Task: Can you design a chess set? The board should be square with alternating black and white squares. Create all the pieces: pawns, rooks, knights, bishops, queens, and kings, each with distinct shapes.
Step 4250:
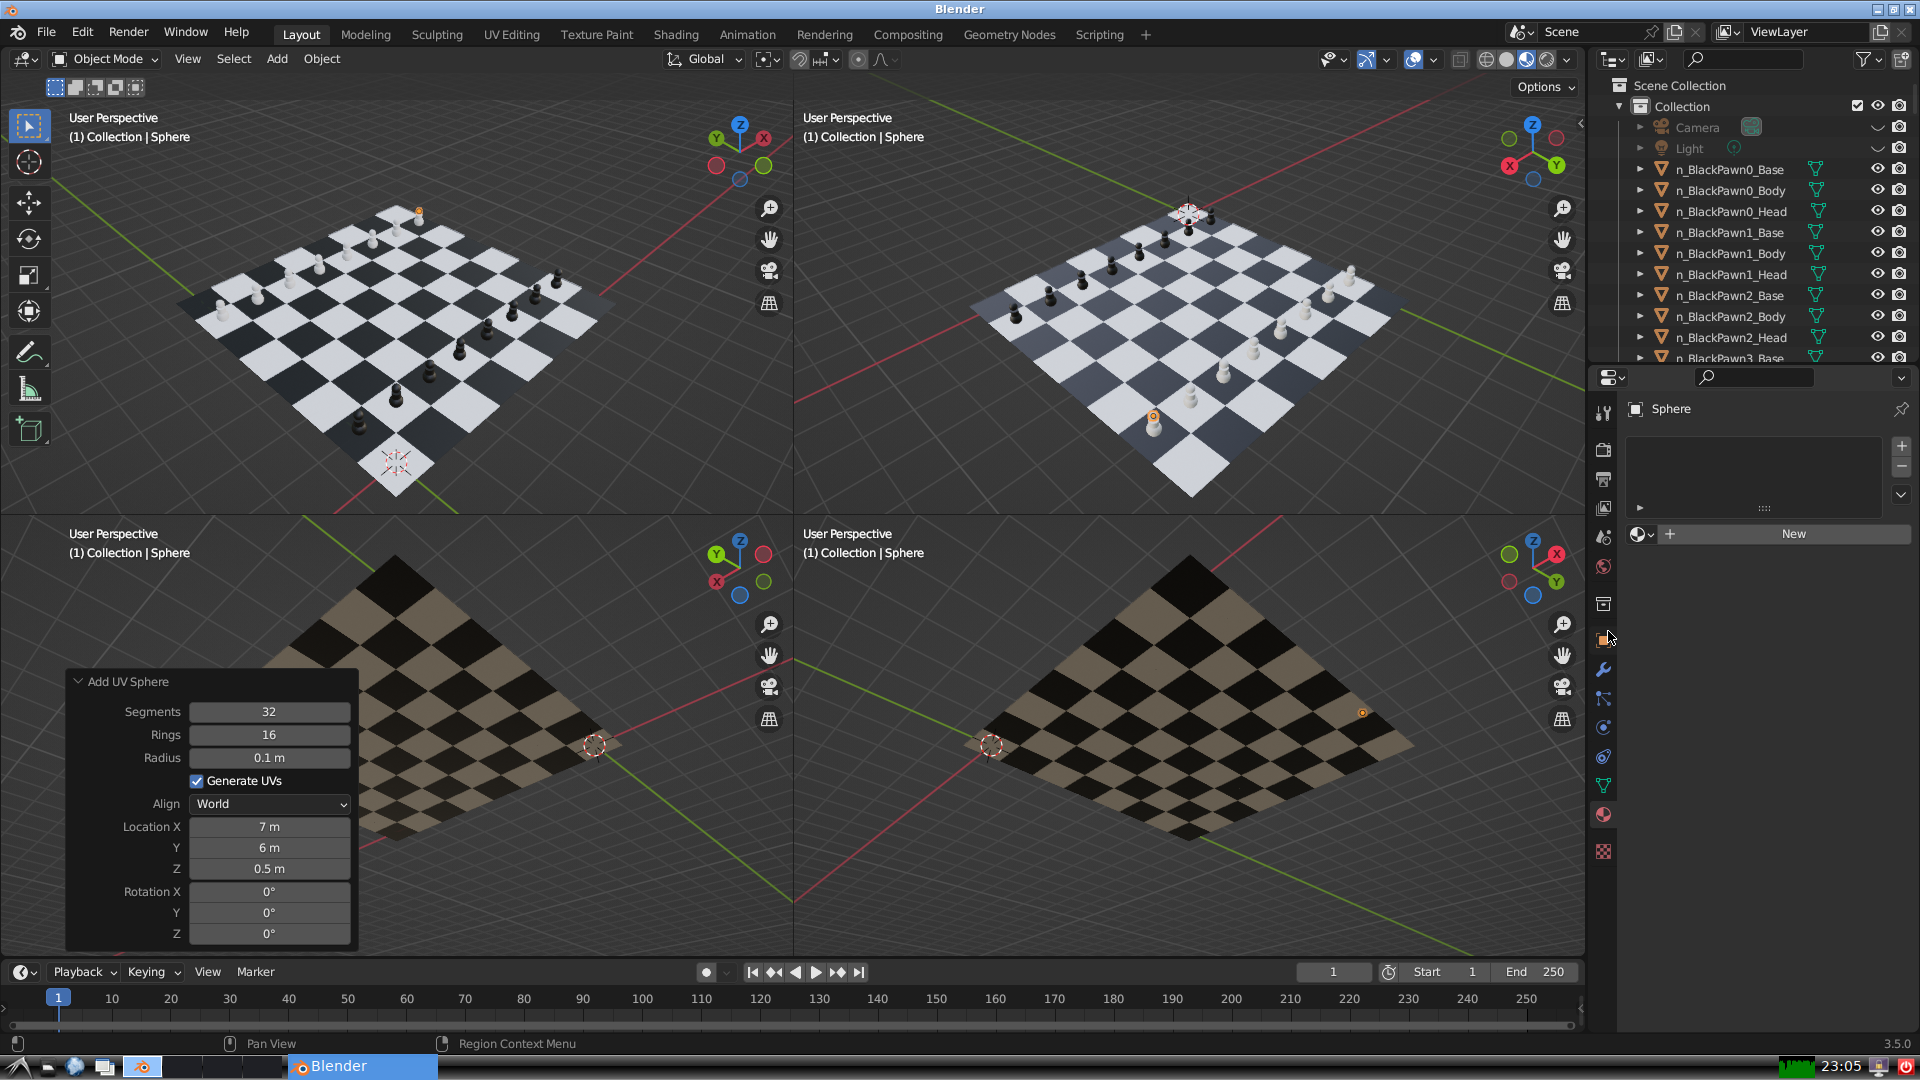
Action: click: no